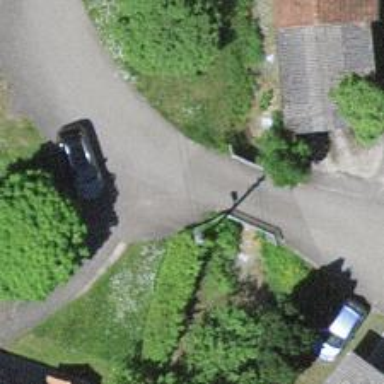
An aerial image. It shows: Residential road with bridge.